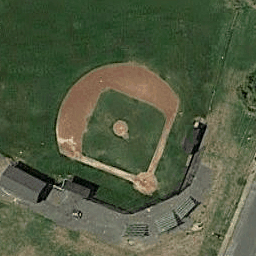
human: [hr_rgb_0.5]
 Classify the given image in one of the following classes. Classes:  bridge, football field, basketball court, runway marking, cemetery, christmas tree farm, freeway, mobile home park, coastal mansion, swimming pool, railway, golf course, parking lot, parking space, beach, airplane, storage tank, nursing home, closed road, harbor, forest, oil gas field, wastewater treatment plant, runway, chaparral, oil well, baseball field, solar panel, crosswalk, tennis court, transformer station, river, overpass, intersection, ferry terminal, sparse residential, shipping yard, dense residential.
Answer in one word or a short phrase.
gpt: baseball field